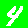
Digit: 4